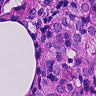
Metastatic tissue present: yes